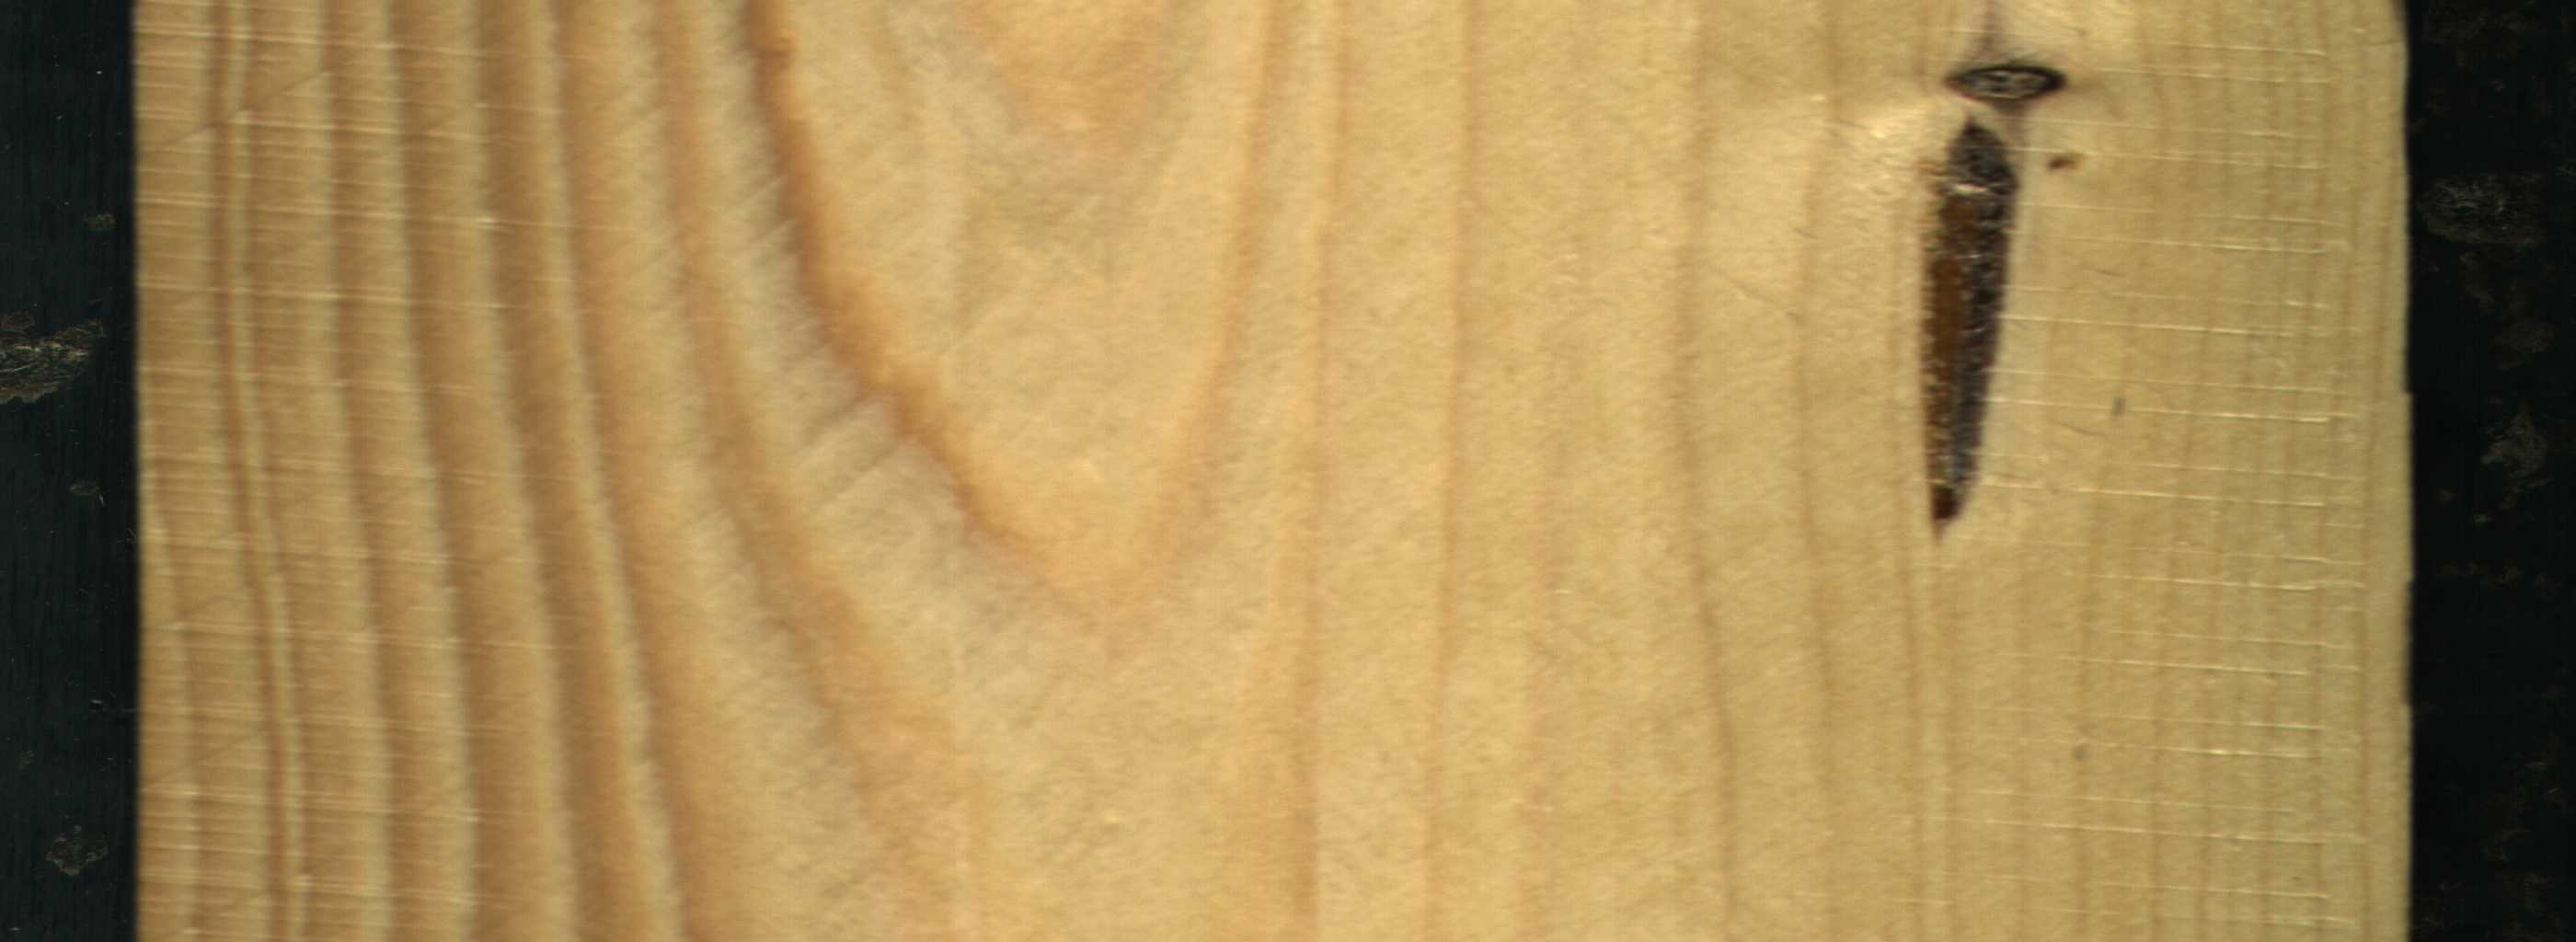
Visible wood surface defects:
resin
Dead_Knot